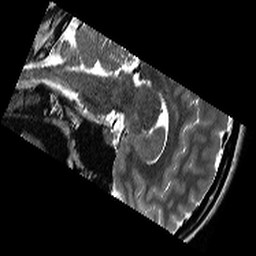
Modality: T2w
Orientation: sagittal